Question: I have a class named Foo that extends a class named Bar that extends JPanel and implements ActionListener. When I select Circle and click the draw button, I draw a circle, and when I press rectangle and click draw, it erases the previous shape and draws a rectangle.
However, I want to keep all the shapes on the JPanel until I choose to click the erase button. So I removed the 'super.paintComponent(g)' and it works, but it also causes buttons of class Bar to reappear in a glitchy manner. How can I stop the buttons from painting again?
I was thinking not to extend Bar and make Foo extend JPanel.
'''
public class Bar extends JPanel implements ActionListener
{
public void actionPerformed(ActionEvent e)
{
if (e.getActionCommand() == "Draw")
{
this.requestDraw = true;
repaint();
}
if (e.getActionCommand() == "Circle")
{
requestRectangle = false;
requestTriangle = false;
requestCircle = true;
}
if (e.getActionCommand() == "Rectangle")
{
requestCircle = false;
requestTriangle = false;
requestRectangle = true;
}
if (e.getActionCommand() == "Right Triangle")
{
requestCircle = false;
requestRectangle = false;
requestTriangle = true;
}
}
public class Foo extends Bar
{
@Override
public void paintComponent(Graphics g)
{
//super.paintComponent(g);
if(RequestDraw())
{
if(RequestCircle())
circle.draw(g);
if(RequestRectangle())
rectangle.draw(g);
if(RequestTriangle())
rightTriangle.draw(g);
}
if(!RequestDraw())
{
g.setColor(getBackground());
g.fillRect(0,0,getWidth(), getHeight());
}
}
}
}
'''

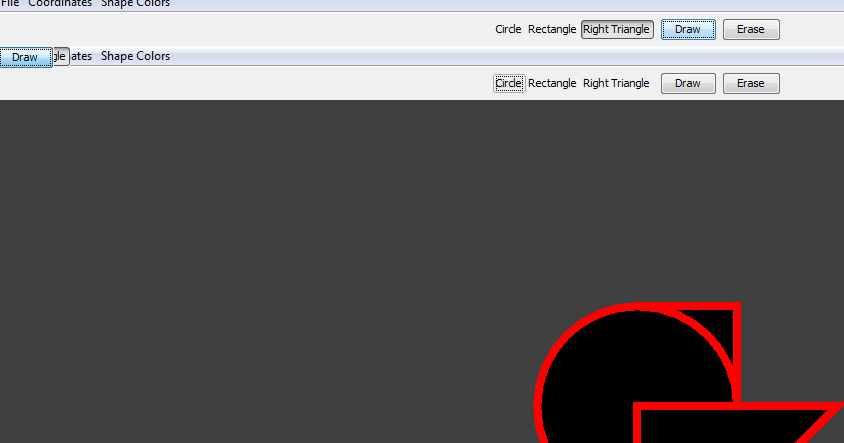
Answer: Suggestions:
- 'super.paintComponent(g)'- 'paintComponent(...)'-
As an aside, don't compare Strings using '=='. Use the 'equals(...)' or the 'equalsIgnoreCase(...)' method instead. Understand that == checks if the two are the same which is not what you're interested in. The methods on the other hand check if the two Strings have the same characters in the same order, and that's what matters here. So instead of
'''
if (fu == "bar") {
// do something
}
'''
do,
'''
if ("bar".equals(fu)) {
// do something
}
'''
or,
'''
if ("bar".equalsIgnoreCase(fu)) {
// do something
}
'''